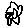
Label: flower